Question: I am using kendo UI jquery lib in my project, I want to split a two horizontal column pane in a single page.
This is my code,
'''
<div id="splitter">
<div>PANE a</div>
<div>PANE b</div>
</div>
<script>
$("#splitter").kendoSplitter({
orientation: "horizontal"
});
</script>
'''
It works but the problem is, its splits only the half of the page.
like this,

I want to split the whole page.
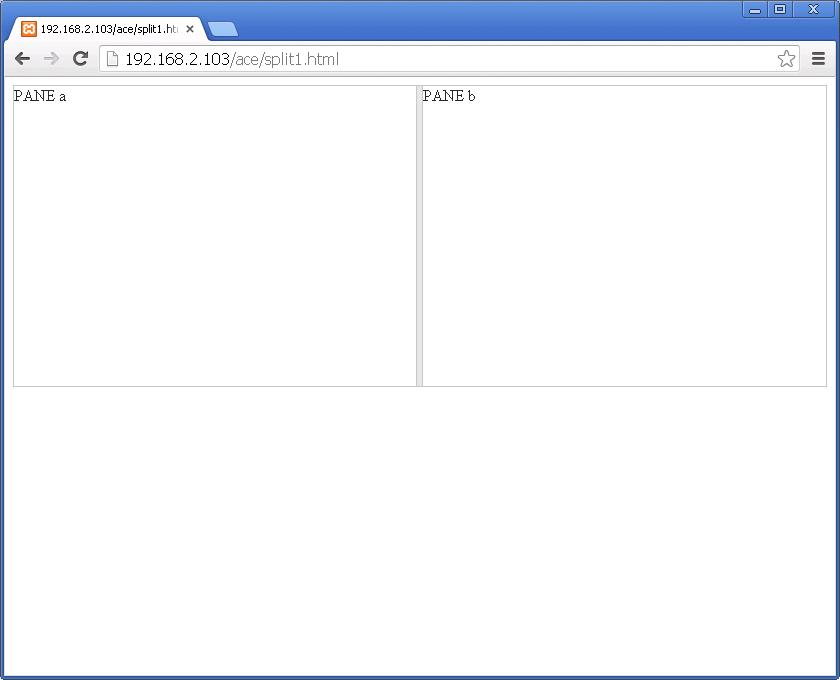
Answer: Enter the css for splitter:
'''
#splitter{
position: fixed;
width:100%;
height:100%;
}
'''